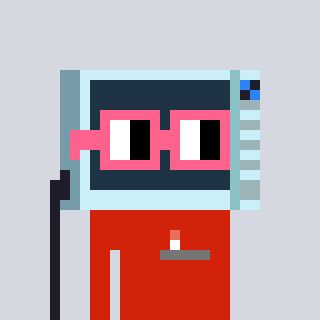
a pixel art character with square pink glasses, a microwave-shaped head and a red-colored body on a cool background